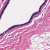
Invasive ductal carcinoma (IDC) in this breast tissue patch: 0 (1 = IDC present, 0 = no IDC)